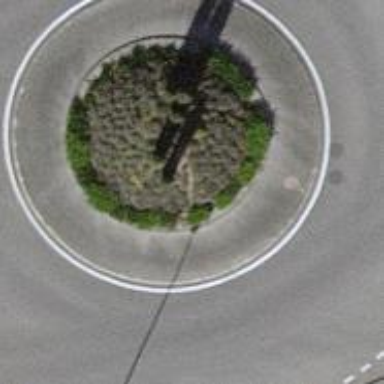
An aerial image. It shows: Secondary road around roundabout.